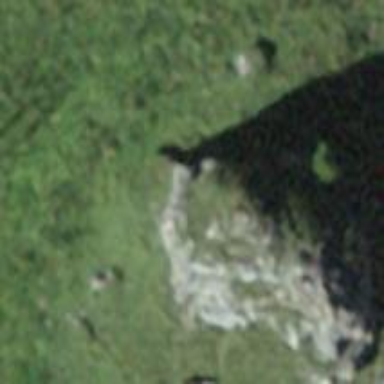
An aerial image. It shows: View of natural rock.